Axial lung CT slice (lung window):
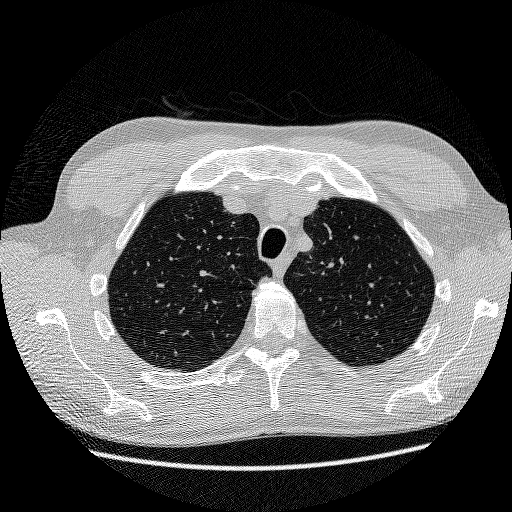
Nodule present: no